Question: Here is a snippet of code in a template that uses a custom 'templatetag' I wrote that does work:
'''
{% if theme == 'books_literature' %}
{{ theme|prettify:'/' }}
{% else %}
{{ theme|prettify:' ' }}
{% endif %}
'''
PyCharm is complaining about the colon and the characters after the colon, even though they are valid...
Here is an image showing what it looks like:

The hover I get says I should add closing curly braces... Which makes sense, if it wasn't expecting an argument.
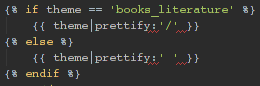
Answer: @thebjorn reported it as PY-14890 ( <URL>